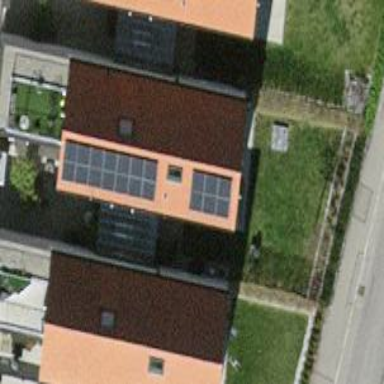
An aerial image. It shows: Solar power generator utilizing photovoltaic technology with solar photovoltaic panels.